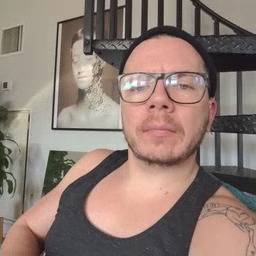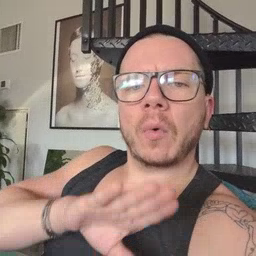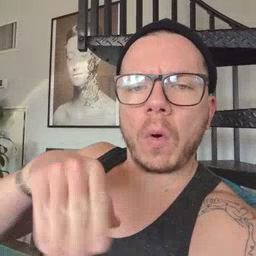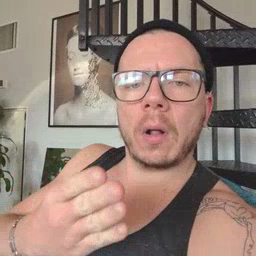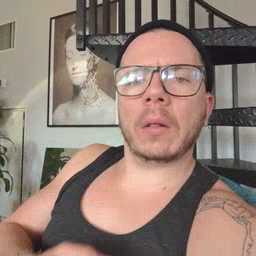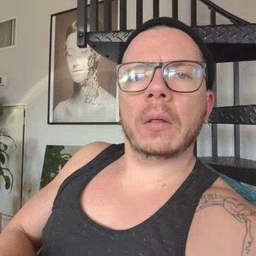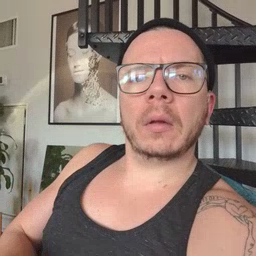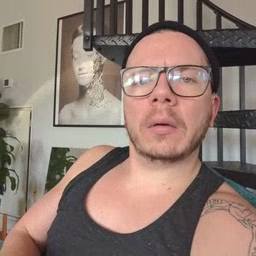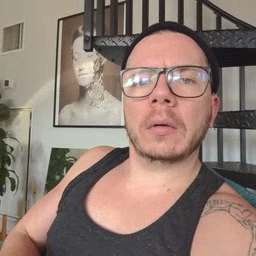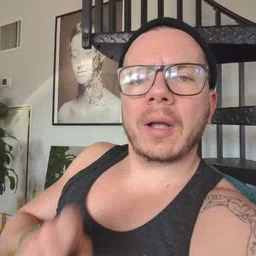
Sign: all